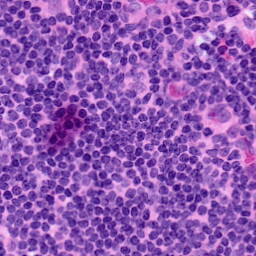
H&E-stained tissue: LymphNode